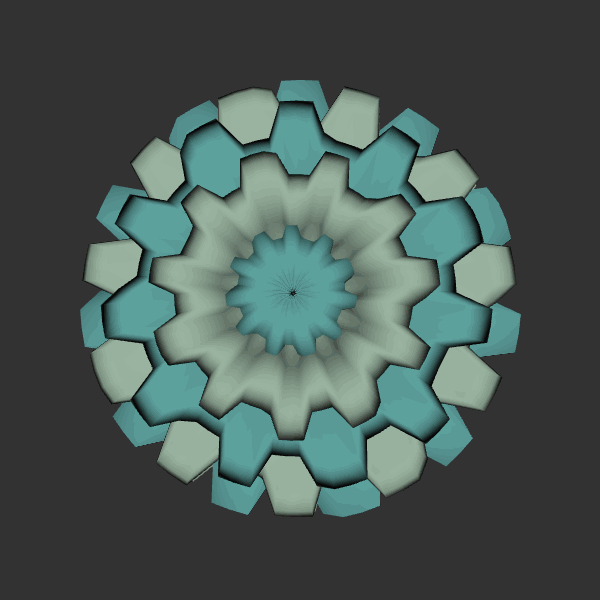
Background: dark